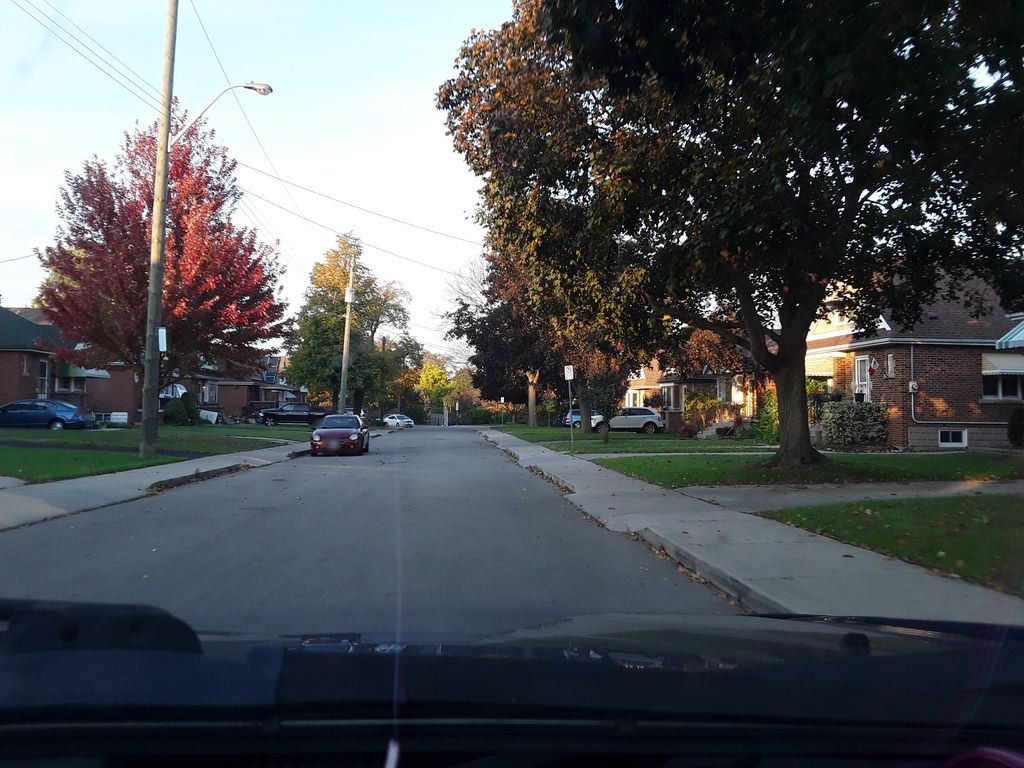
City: hamilton